Question: I am struggling to create an effect that as the scroll is done, a diagonal will appear and reveal the contents inside it, but giving the idea that the content is flowing normally ...
In the image below I think you can better understand:

css codes:
'''
#diagonal{
background: url("/img/bg-dark.jpg") #000;
transform: skew(45deg);
-ms-transform: skew(45deg);
-webkit-transform: skew(45deg);
-webkit-backface-visibility: hidden;
outline: 1px solid transparent;
-o-transform: skew(45deg);
-moz-transform: skew(45deg);
position: fixed;
overflow: hidden;
z-index:0;
width: 300%;
height: 300%;
right: -600%;
top: 0%;
}
body{
background: #fff url("/img/bg.jpg");
font-family: "Lato",sans-serif;
font-size: 13px;
overflow: hidden;
height: 100%;
width: 100%;
position: relative;
}
'''
the contents of the div which is written "lorem ipsum ..." must appear only in the dark, as if in this diagonal and an overflow: hidden.
it Diagonal is a div with fixed position, then to make it cover the entire screen I use the scroll to change the property left him. If I put the contents into the diagonal, I will have to compensate for the movement of the diagonal in the content div (to give the impression that he is always in the center of the screen).
The diagonal is done with the property skew; placing the content within it, have to compensate for the skew and the fact that a diagonal to keep the contents in the center needs values for the left that vary according to the "position" the contents within it (because the distance from the top is larger than the lower).
I made many tests about it, and what I got closer, was to create a div Square (straight) into the diagonal and put the contents inside. So the left property need not vary due to be a straight line. The problem I could not solve in this regard was the exact calculation to keep the contents in the center of the screen while the diagonal slides to the side (right to left).
Anyone ever seen anything like this or know how to help me?
thank you
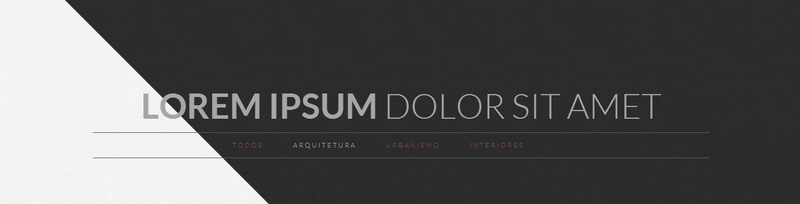
Answer: You could take advantage of 'position: relative;' and use 'z-index' to make those element stand out:
'''
.cover {
z-index: 2;
}
.above {
position: relative;
z-index: 3;
}
'''
Here's a demo: <URL>